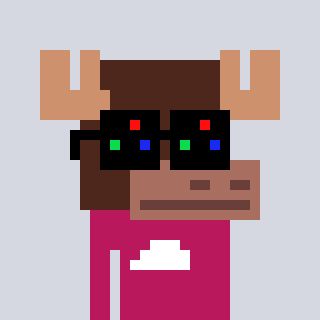
a pixel art character with square black sunglasses, a moose-shaped head and a darkpink-colored body on a cool background